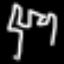
Label: fork